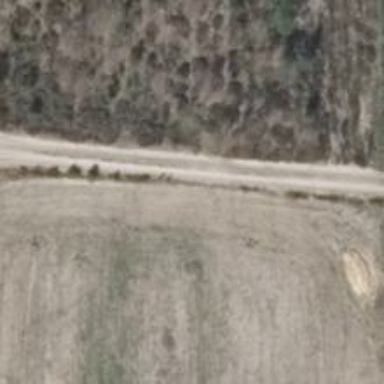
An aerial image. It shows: Sandy track with grade 5 tracktype.